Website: bh-photo
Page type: cross-sells
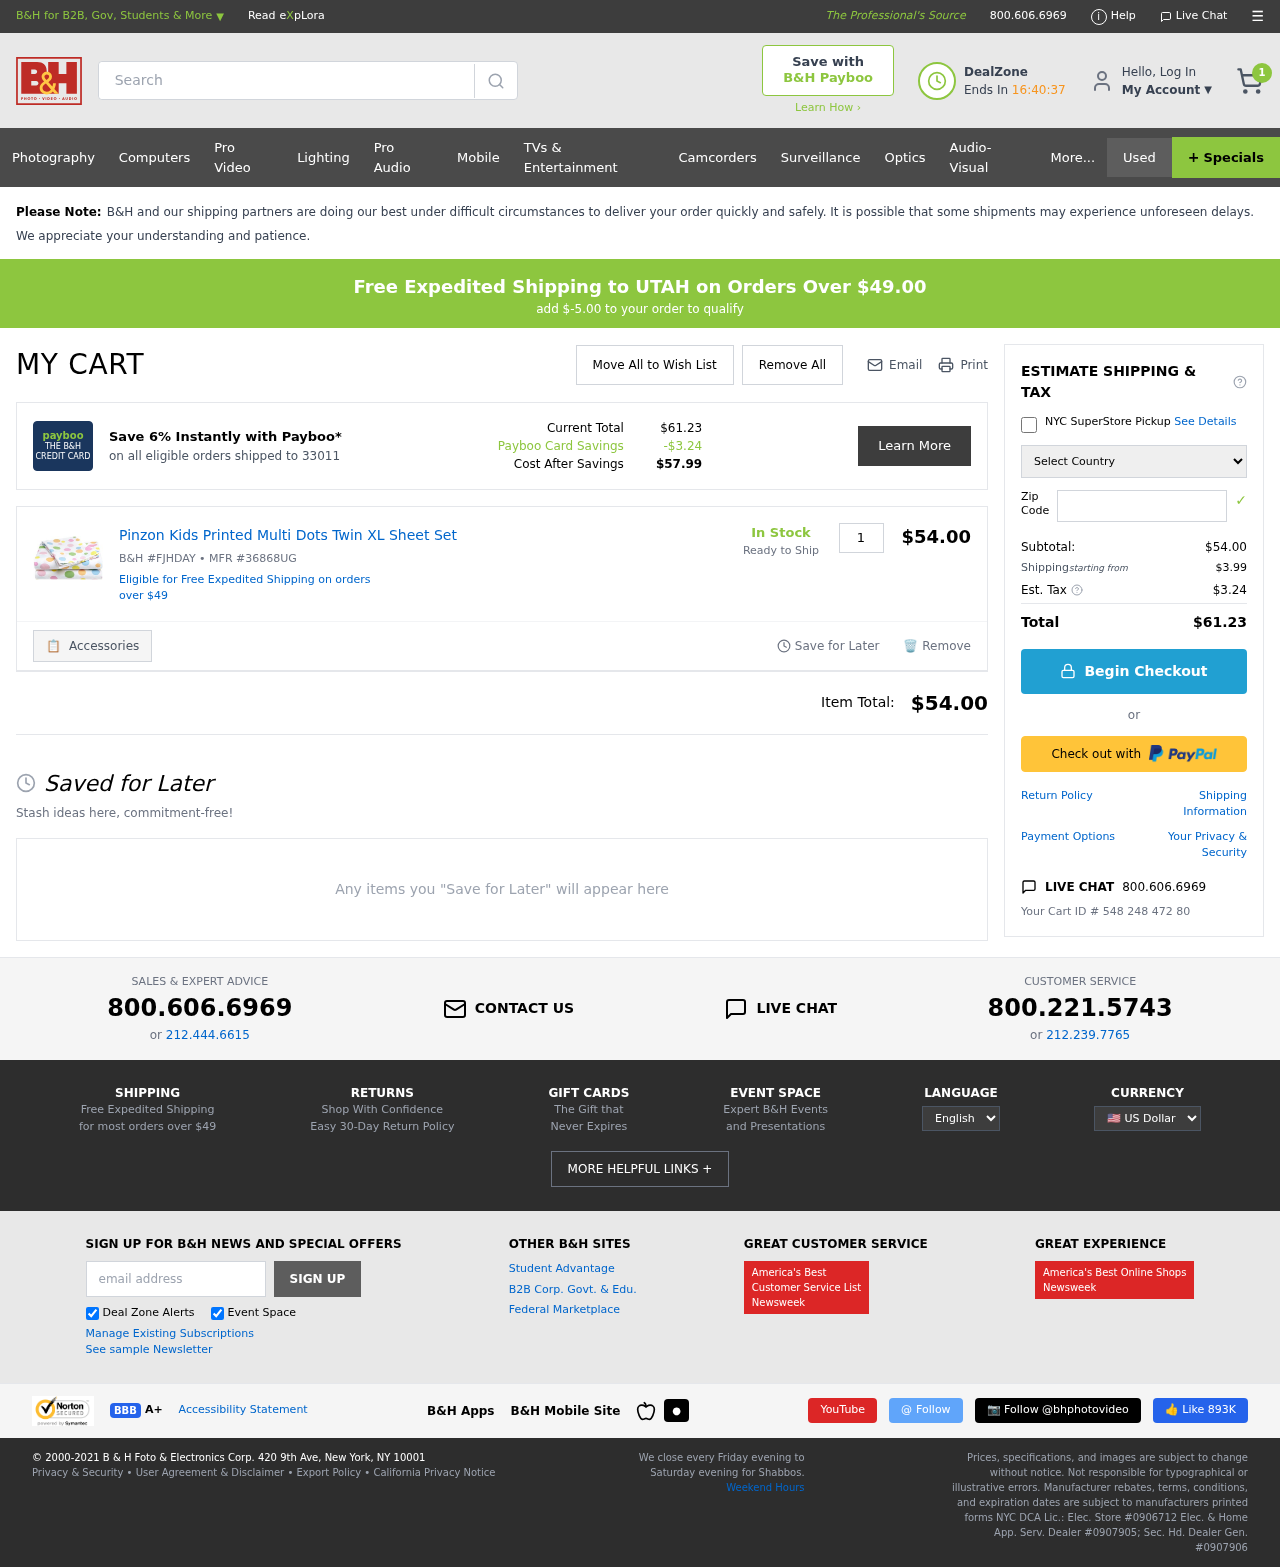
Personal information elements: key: PII_COUNTRY
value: United States
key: PII_POSTCODE
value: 33011
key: PII_STATE
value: UTAH
Product elements: key: PRODUCT1_NAME
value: Pinzon Kids Printed Multi Dots Twin XL Sheet Set
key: PRODUCT1_PRICE
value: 54
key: PRODUCT1_QUANTITY
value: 1
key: PRODUCT1_SKU
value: B&H #FJHDAY
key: PRODUCT1_MFR
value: MFR #36868UG
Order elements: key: ORDER_NUM_ITEMS
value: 1
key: SHIPPING_THRESHOLD_REMAINING
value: $-5.00
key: ORDER_TOTAL
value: $61.23
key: ORDER_SUBTOTAL
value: $54.00
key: ORDER_SHIPPING_COST
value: $3.99
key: ORDER_TAX
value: $3.24
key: ORDER_ID
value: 548 248 472 80
Search elements: key: HEADER_SEARCH
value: Search
Other elements: key: PAYBOO_SAVINGS
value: -$3.24
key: COST_AFTER_SAVINGS
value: $57.99